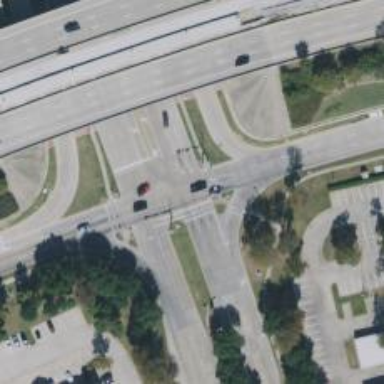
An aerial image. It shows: Secondary road with separate asphalt sidewalk. There is also frontage road.